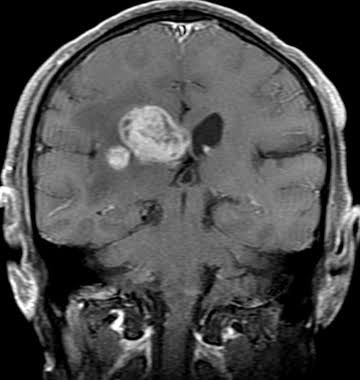
Label: glioma